Interaction volume radius: 5 \u00c5
Interaction volume height: 20 \u00c5
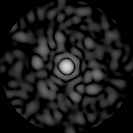
Disorder parameter: 0.807